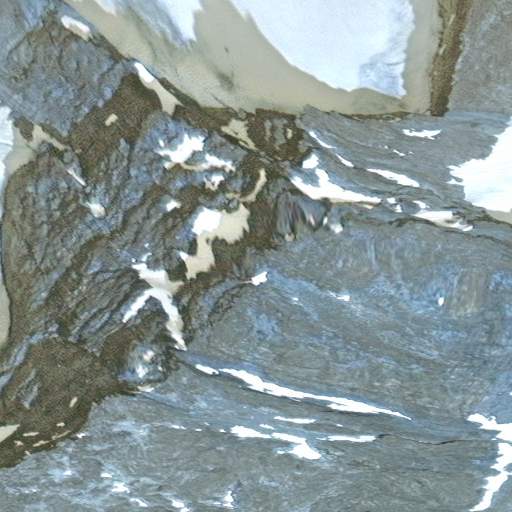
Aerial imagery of mountain in Alaska named Mount Raymond containing only unknown